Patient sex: F
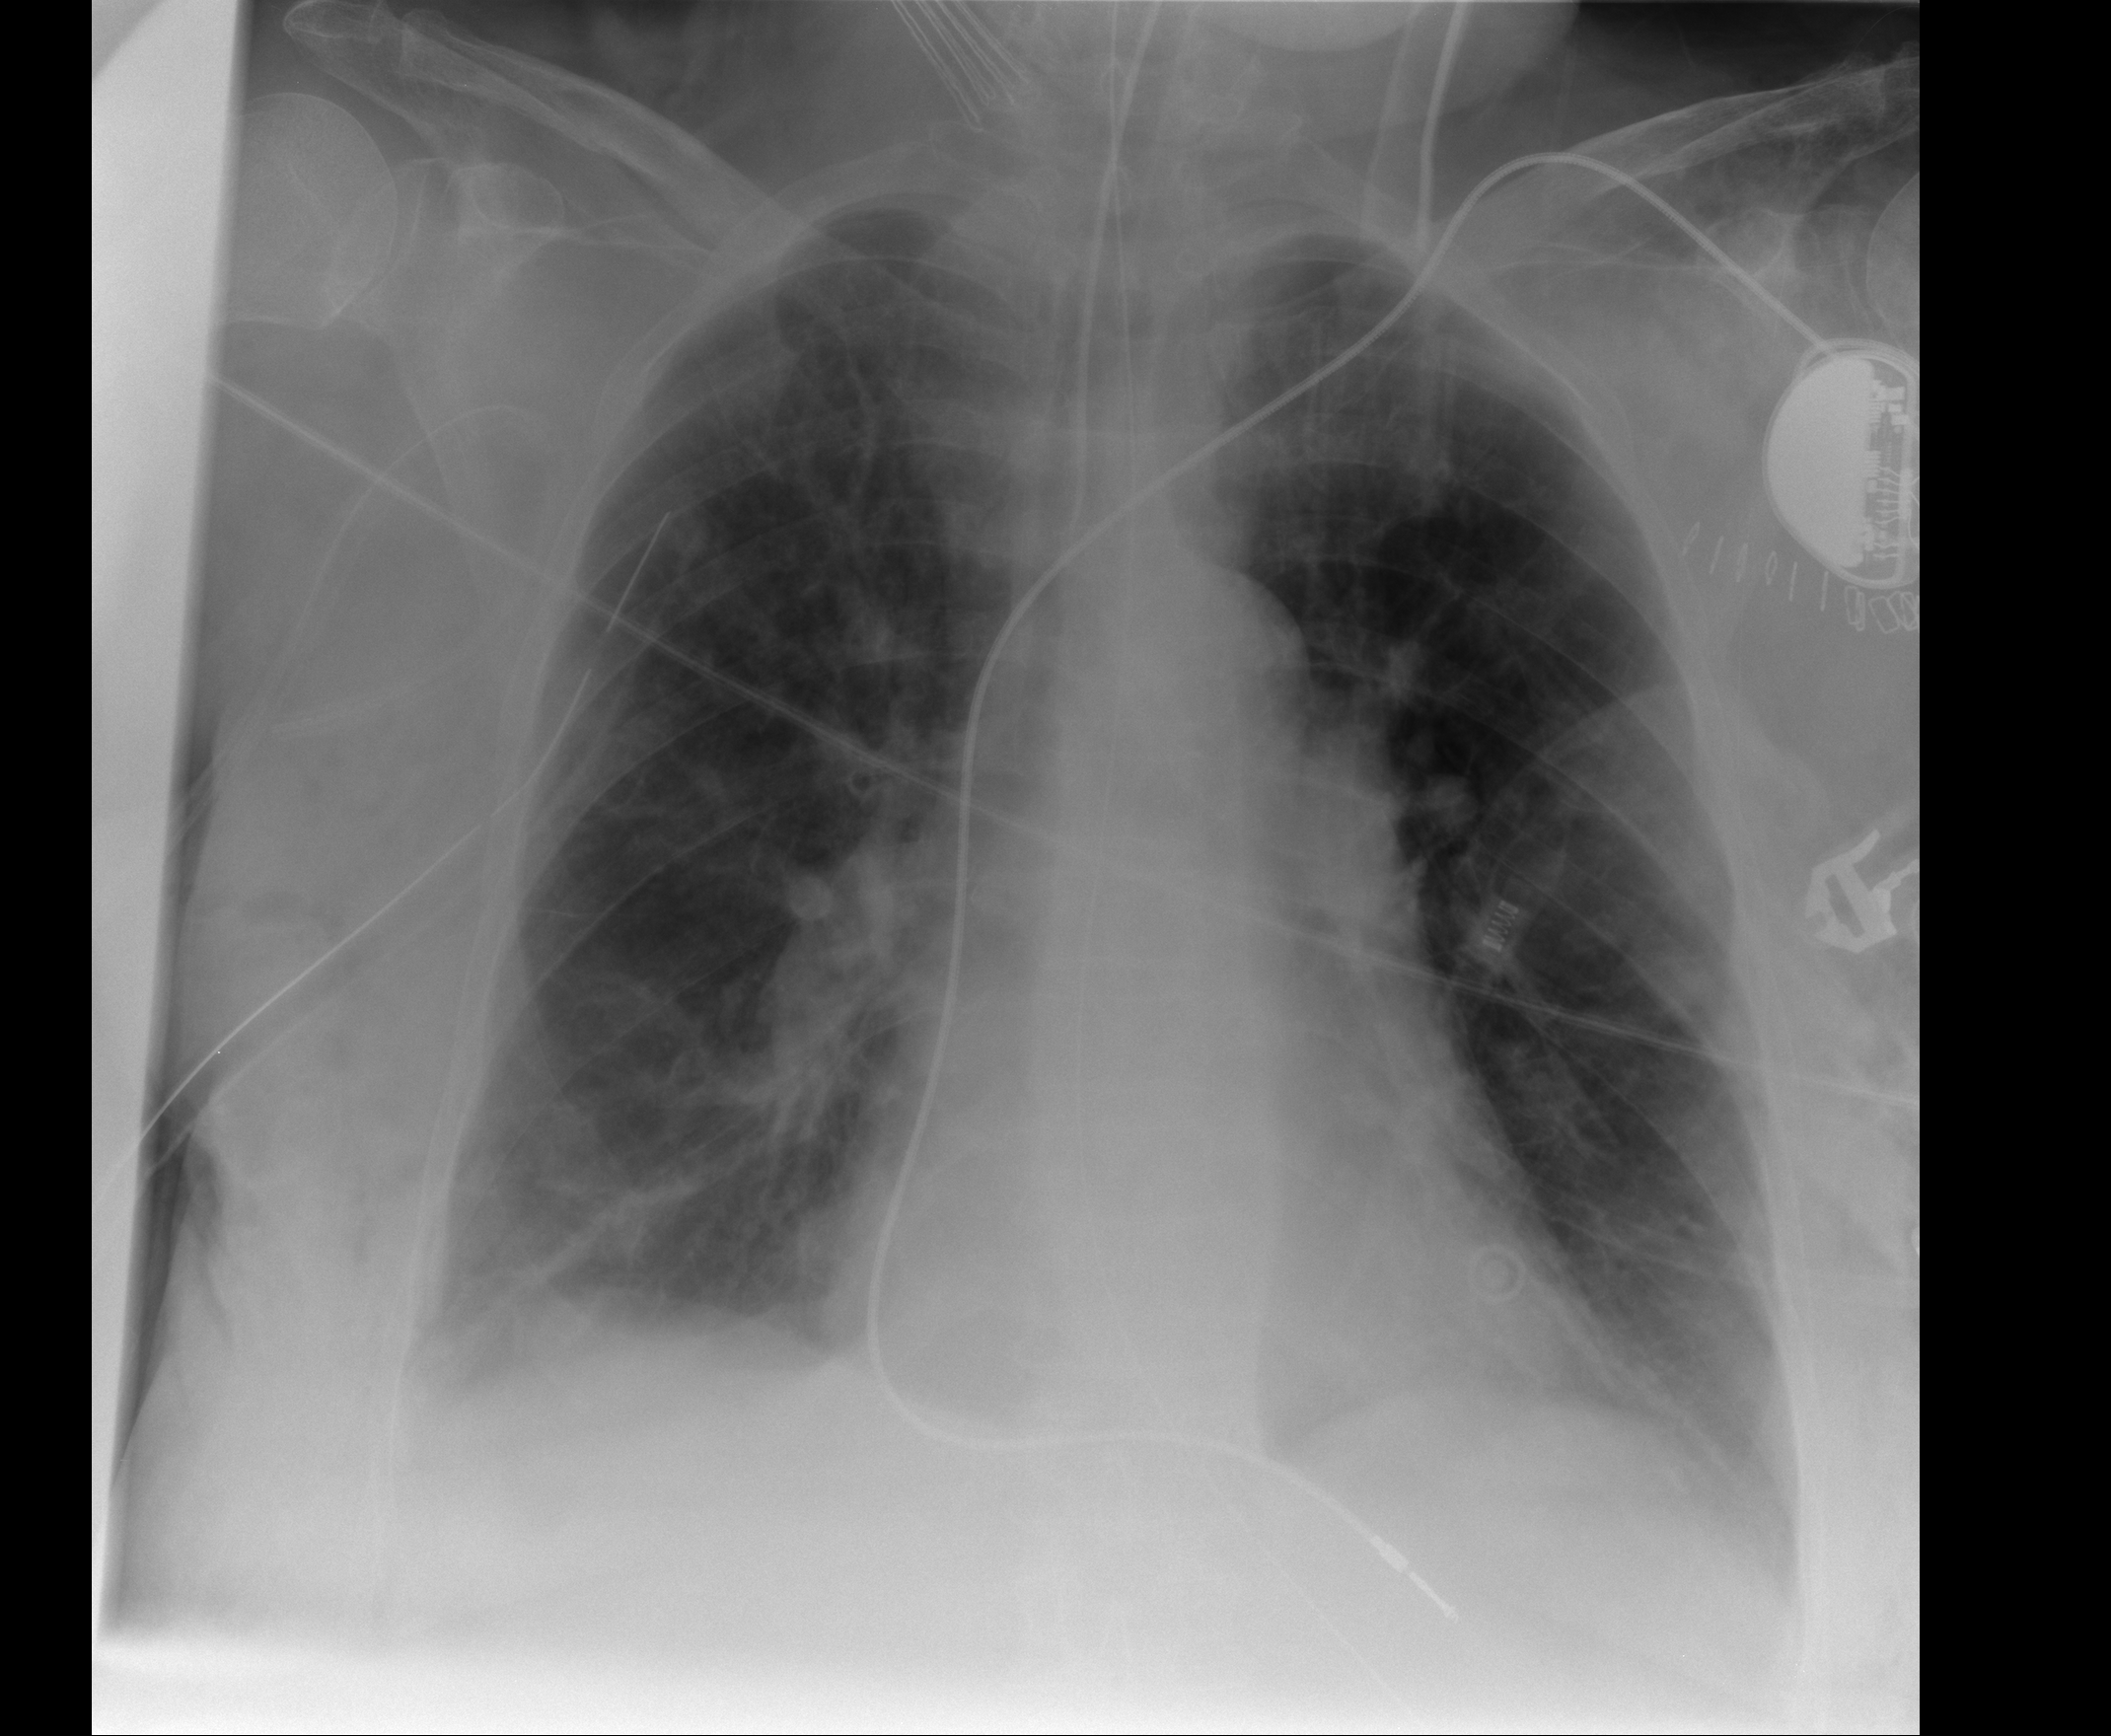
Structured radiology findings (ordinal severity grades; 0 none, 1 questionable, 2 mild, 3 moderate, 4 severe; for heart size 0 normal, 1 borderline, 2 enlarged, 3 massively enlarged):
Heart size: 2
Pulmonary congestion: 1
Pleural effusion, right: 2
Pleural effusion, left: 1
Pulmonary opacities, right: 0
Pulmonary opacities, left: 0
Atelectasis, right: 2
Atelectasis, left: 1